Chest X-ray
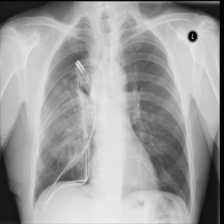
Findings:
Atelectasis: positive
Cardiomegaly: negative
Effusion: negative
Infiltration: negative
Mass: negative
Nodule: negative
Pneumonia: negative
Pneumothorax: positive
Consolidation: negative
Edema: negative
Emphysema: negative
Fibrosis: negative
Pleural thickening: negative
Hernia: negative